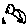
Label: bird